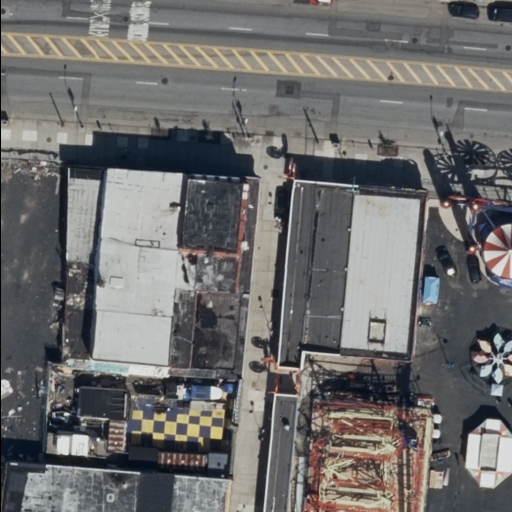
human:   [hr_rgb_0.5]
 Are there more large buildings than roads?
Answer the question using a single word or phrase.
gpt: no

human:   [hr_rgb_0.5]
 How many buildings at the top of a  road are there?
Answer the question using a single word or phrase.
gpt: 6

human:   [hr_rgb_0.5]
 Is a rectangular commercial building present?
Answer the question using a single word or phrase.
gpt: no

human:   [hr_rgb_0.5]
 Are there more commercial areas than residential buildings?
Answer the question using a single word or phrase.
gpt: no

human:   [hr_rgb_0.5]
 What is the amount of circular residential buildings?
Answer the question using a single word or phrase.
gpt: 0

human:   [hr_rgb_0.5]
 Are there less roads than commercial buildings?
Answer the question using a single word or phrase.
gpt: no

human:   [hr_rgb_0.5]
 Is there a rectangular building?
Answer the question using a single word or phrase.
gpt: yes

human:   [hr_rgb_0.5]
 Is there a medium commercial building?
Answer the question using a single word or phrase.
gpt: no

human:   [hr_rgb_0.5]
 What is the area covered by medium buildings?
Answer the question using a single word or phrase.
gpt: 739m2

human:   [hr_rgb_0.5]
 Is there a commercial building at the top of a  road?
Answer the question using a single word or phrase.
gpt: no

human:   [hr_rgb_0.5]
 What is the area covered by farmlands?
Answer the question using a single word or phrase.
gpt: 0m2

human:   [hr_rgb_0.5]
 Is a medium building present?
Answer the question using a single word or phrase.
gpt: yes

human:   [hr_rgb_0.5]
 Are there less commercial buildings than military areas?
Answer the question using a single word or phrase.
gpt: no

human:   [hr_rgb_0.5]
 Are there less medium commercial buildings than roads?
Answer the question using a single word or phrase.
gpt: yes

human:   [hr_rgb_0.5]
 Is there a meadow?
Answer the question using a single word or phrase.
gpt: no

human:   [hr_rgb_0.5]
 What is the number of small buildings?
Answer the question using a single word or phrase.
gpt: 0

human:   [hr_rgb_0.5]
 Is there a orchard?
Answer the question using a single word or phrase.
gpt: no

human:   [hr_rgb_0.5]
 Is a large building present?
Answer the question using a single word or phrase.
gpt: yes

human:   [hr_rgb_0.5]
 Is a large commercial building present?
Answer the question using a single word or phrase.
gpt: no

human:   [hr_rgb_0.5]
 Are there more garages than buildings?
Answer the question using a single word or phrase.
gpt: no

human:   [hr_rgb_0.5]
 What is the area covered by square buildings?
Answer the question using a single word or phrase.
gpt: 0m2

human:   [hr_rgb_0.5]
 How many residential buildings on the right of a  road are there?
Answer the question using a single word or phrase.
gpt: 2

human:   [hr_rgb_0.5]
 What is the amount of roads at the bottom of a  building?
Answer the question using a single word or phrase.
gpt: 1

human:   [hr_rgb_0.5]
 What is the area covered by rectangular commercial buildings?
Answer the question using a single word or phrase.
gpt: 0m2

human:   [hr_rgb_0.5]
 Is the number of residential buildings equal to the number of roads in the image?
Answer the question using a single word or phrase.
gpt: no

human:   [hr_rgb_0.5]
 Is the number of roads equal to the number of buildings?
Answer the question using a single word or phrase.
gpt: no

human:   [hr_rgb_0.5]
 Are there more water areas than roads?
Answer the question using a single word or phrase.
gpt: no

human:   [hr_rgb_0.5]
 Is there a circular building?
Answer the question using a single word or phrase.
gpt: no

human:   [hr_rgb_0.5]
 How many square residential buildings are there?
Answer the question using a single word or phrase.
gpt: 0

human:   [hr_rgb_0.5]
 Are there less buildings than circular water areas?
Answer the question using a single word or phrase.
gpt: no

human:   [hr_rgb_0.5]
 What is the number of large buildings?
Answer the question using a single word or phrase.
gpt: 4

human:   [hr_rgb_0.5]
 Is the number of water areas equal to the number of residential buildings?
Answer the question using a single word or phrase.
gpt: no

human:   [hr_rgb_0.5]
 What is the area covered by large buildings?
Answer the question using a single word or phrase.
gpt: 2479m2

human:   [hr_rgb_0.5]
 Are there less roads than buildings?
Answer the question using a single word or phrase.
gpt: yes

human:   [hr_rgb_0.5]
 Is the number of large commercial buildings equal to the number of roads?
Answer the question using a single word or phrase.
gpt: no

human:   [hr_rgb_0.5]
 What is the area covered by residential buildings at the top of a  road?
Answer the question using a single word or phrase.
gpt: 2296m2